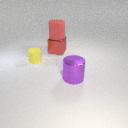
small yellow rubber cylinder behind large purple metal cylinder